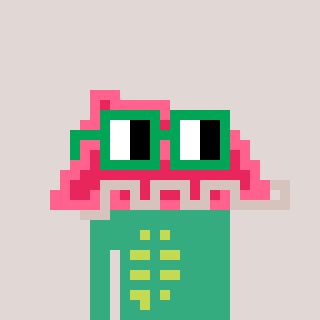
a pixel art character with square green glasses, a retainer-shaped head and a teal-colored body on a warm background